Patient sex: F
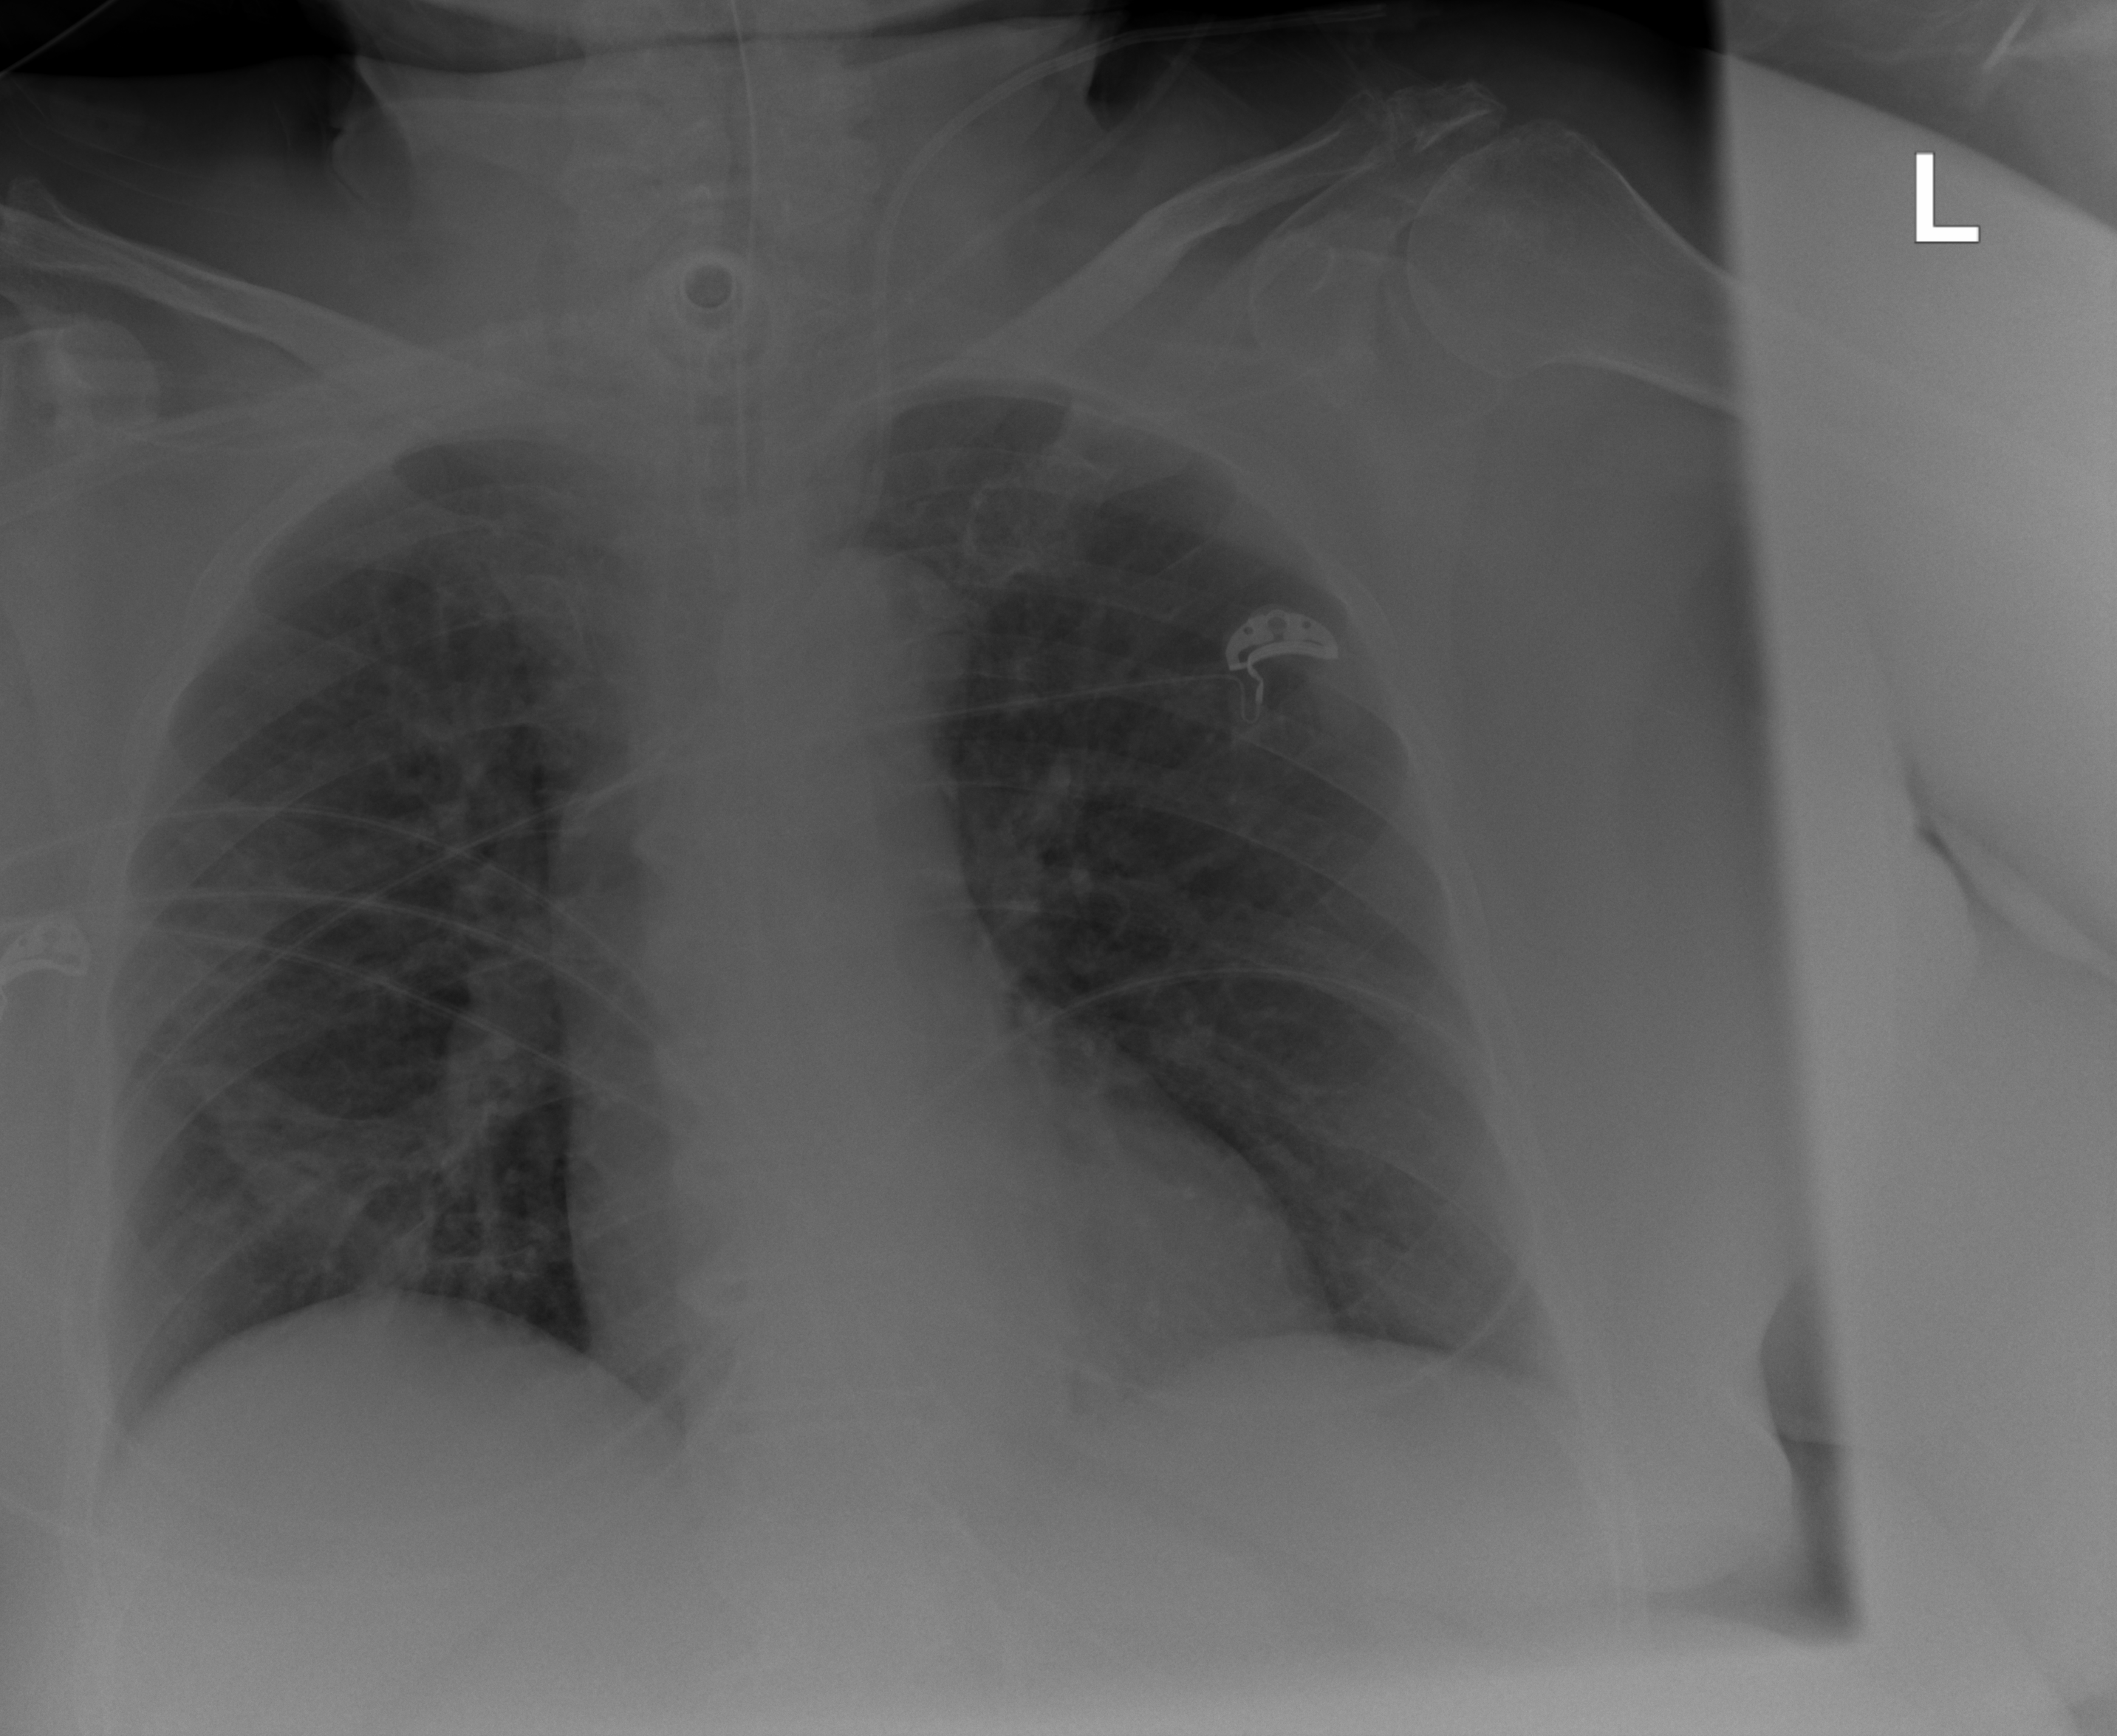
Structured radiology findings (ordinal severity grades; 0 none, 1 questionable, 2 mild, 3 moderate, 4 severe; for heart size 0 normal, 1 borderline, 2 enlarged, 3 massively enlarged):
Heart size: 0
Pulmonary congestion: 0
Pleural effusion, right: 0
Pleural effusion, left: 0
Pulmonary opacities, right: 1
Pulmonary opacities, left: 0
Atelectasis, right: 2
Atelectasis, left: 1